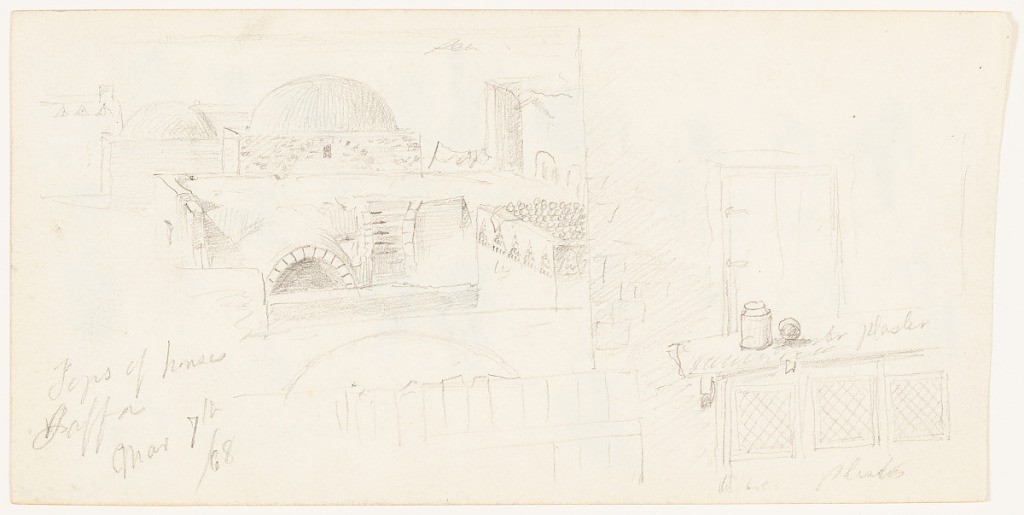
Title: Rooftops by the Sea, Jaffa, Palestine (Tel-Aviv, Israel)
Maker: Frederic Edwin Church, American, 1826–1900
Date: March 7, 1868
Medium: Graphite on white laid paper; verso; graphite
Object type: Drawing
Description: Landscape and architectural sketches showing views of rooftops, at left, and the facade of a house, at right. At left, the rectilinear and domed forms of various roofs in Jaffa are visible, with the sea visible in the background. Laundry hangs between two buildings. At right, a plaster exterior wall is shown with a door, a shelf, and three panels with vine settings.

Verso: Figure studies showing twenty-three partial and complete views of men, women, and children in Jaffa, in what is now Israel. Most individuals are adorned in a headdress and draped clothing.